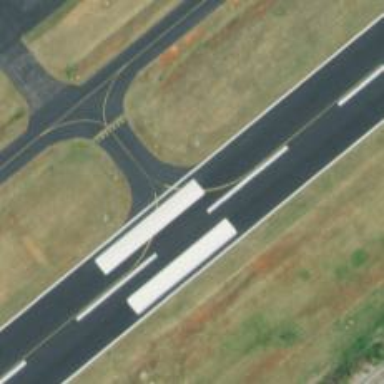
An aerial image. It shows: View of taxiway at the airport.